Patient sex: M
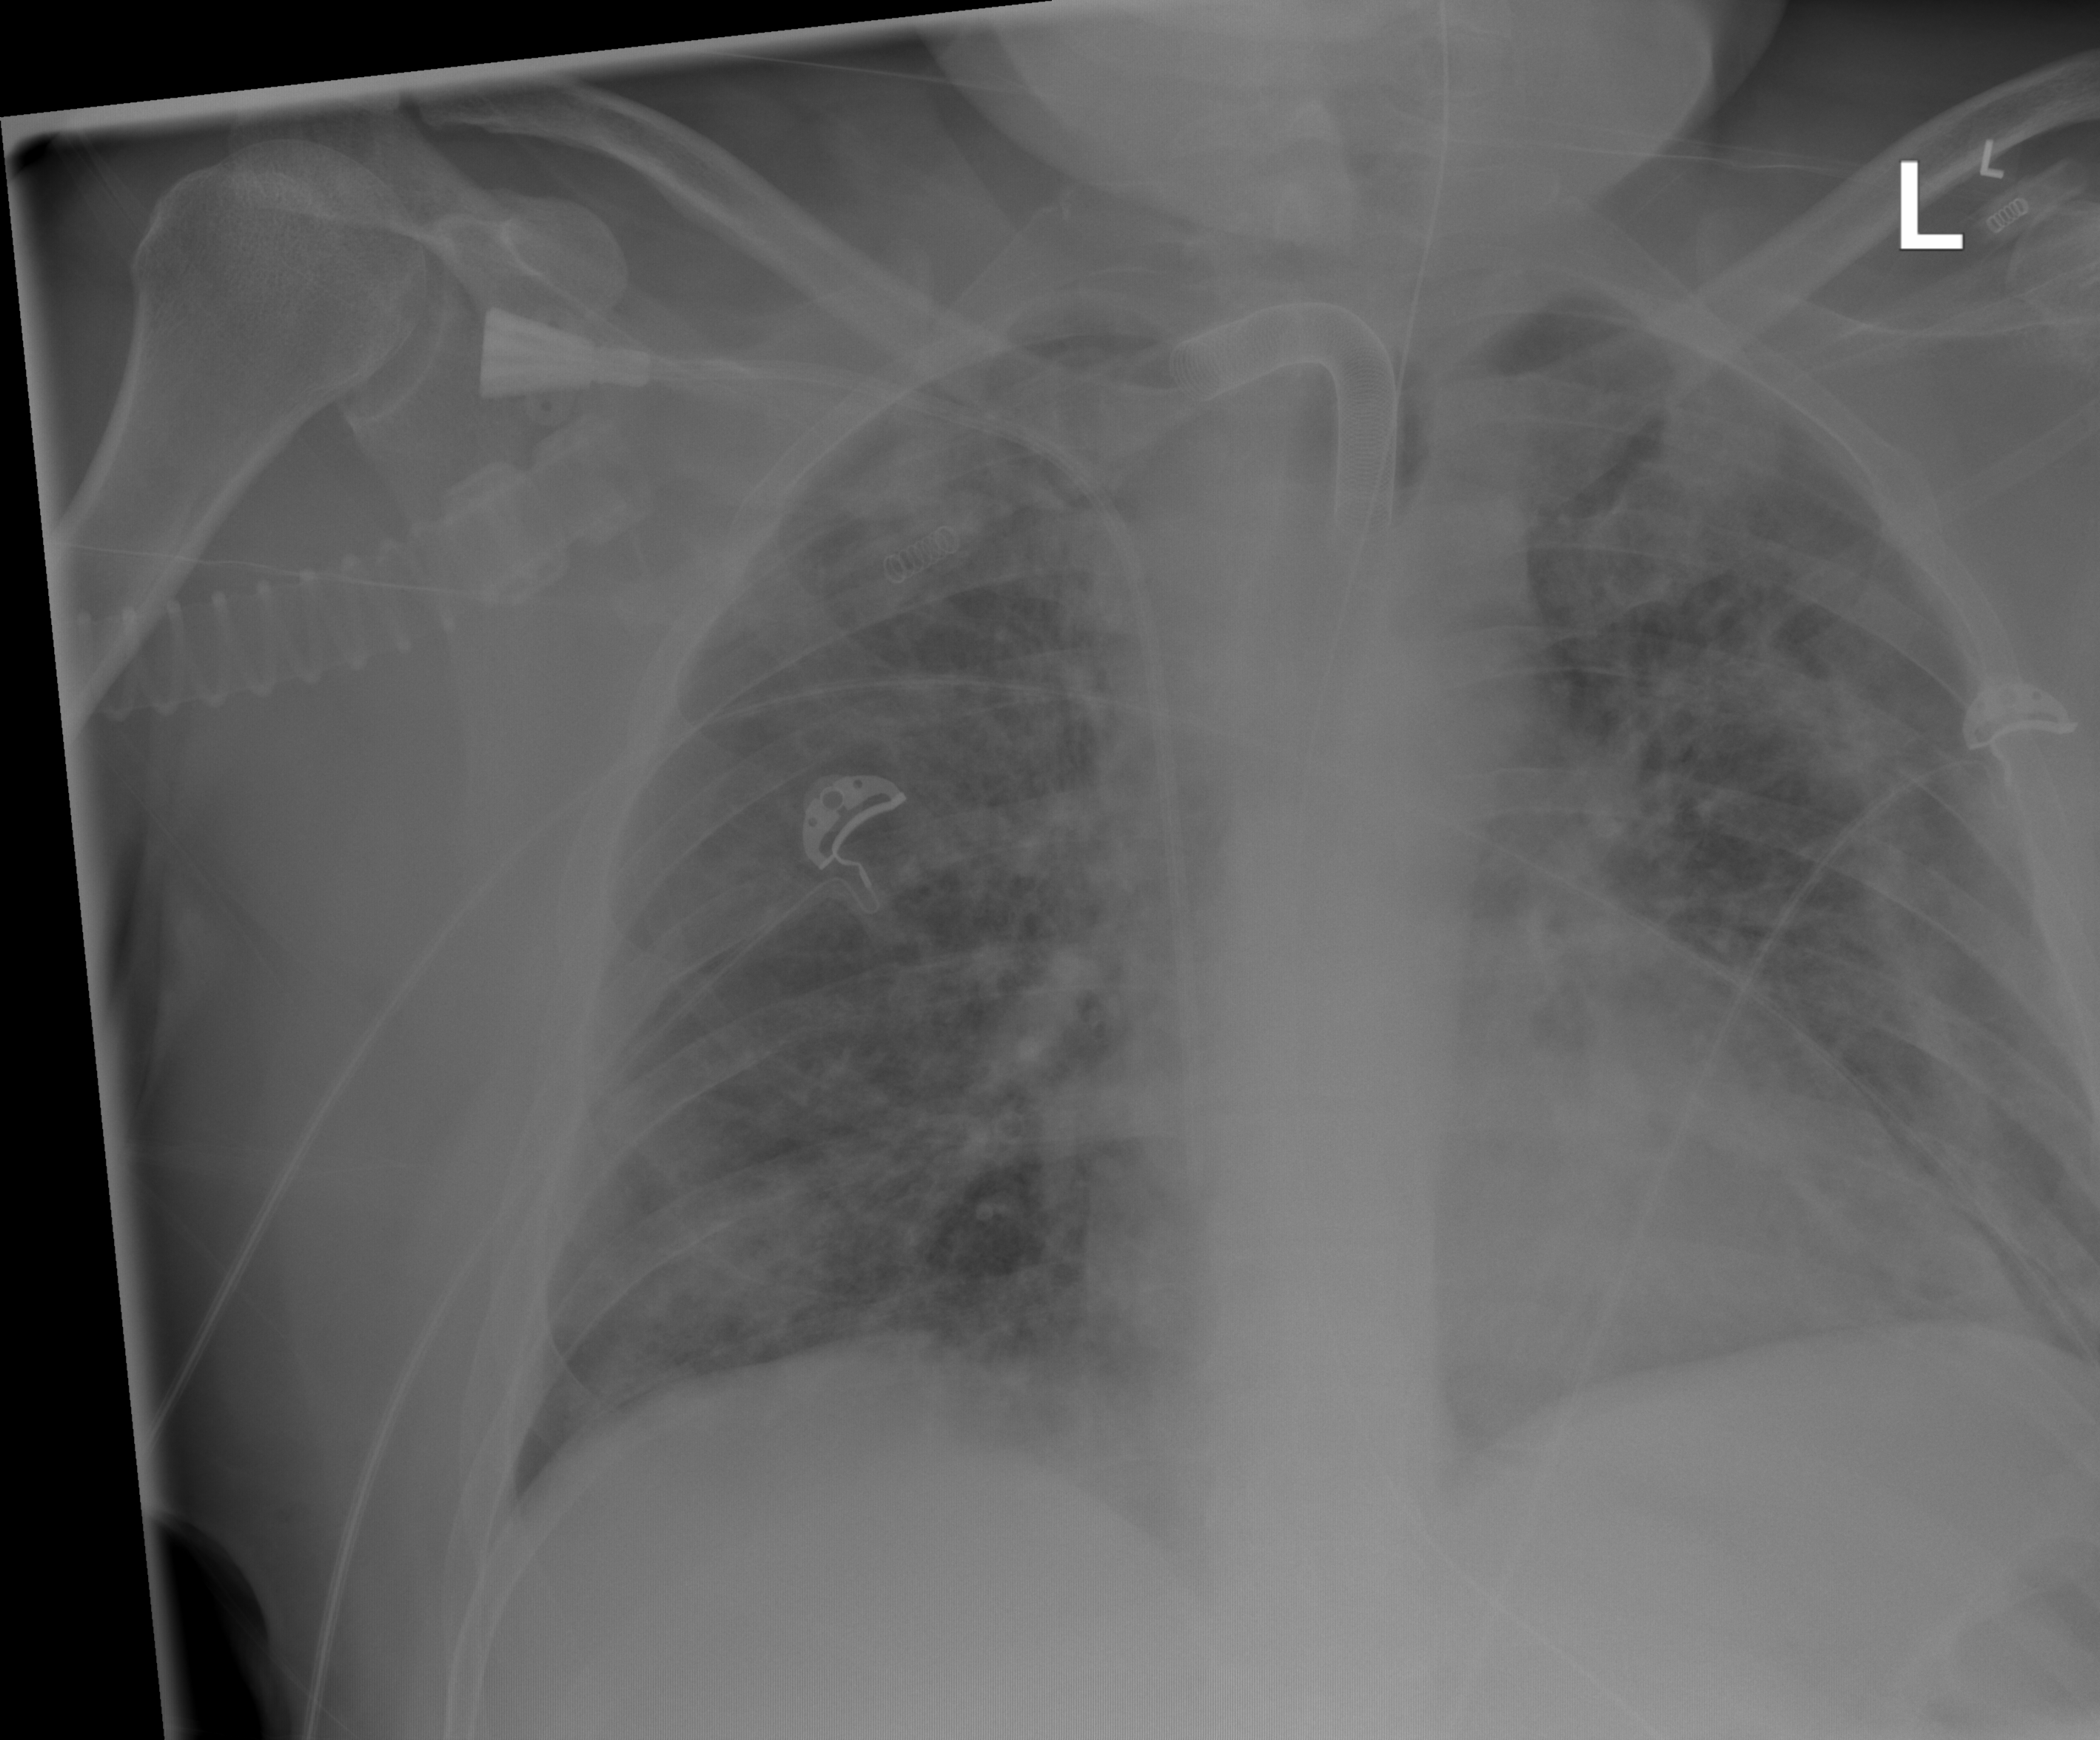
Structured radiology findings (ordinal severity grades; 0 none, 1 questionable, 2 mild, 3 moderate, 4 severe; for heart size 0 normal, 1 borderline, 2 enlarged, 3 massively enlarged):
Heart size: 1
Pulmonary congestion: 2
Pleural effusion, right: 0
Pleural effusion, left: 0
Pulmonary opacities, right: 2
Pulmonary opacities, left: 2
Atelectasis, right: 2
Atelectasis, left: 2